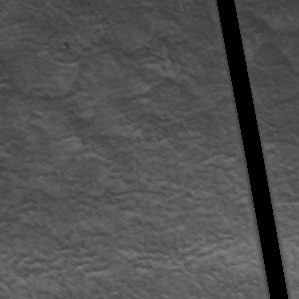
Label: frost